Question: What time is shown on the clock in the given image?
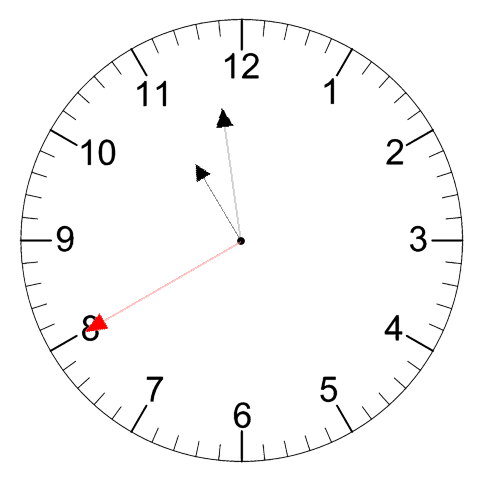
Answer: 10:58:40